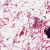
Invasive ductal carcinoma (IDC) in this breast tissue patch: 0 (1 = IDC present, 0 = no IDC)